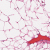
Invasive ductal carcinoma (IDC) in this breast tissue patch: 0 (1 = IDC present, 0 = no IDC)